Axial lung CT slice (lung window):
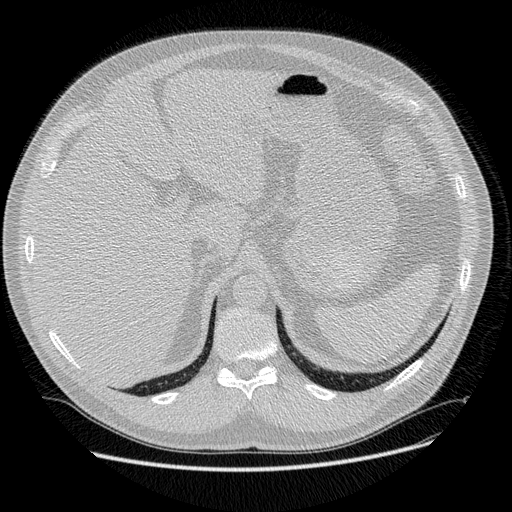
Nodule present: no